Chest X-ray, PA view. Patient: 66 years old, sex M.
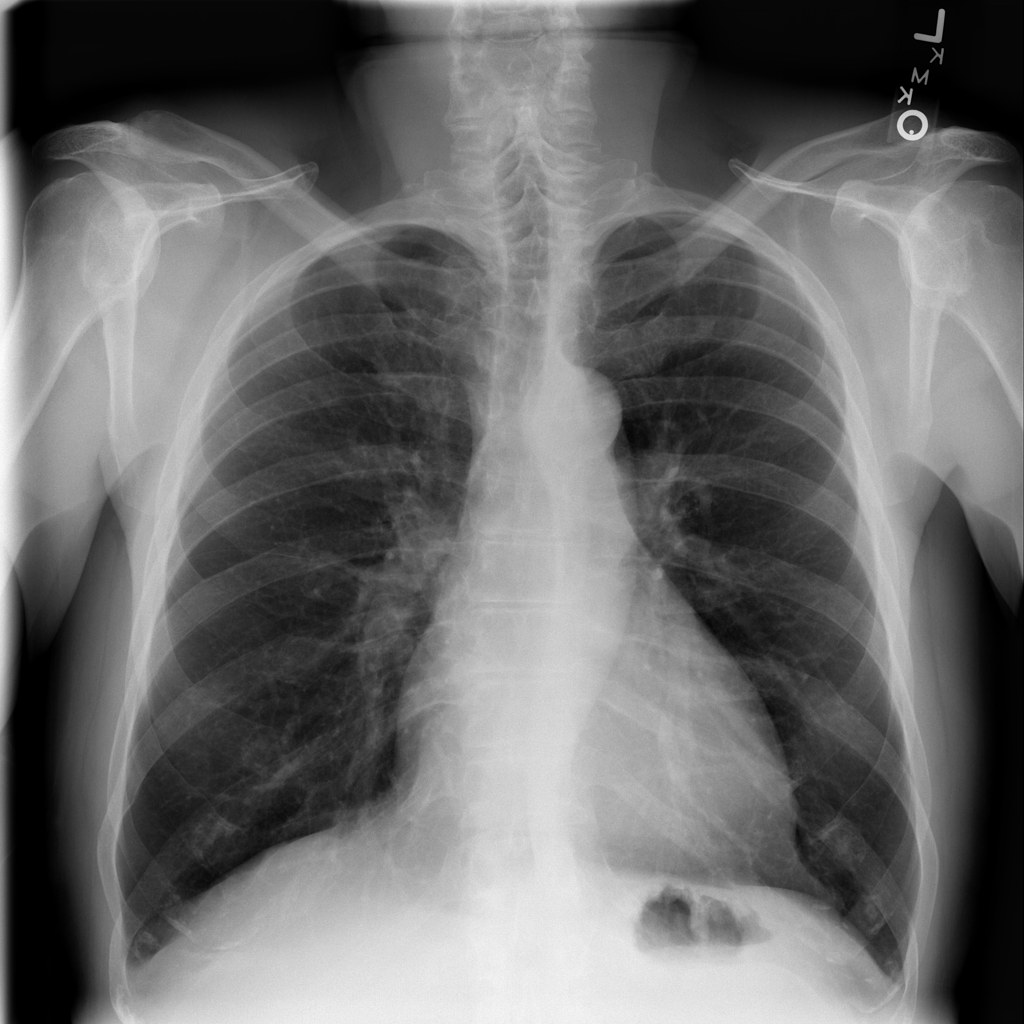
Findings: No Finding